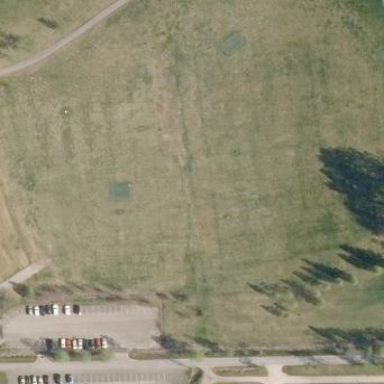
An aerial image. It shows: Grassy area designated for driving range golf.